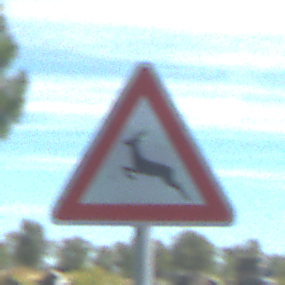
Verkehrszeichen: WildwechselRechts
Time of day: Midday
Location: Outdoor (Special)
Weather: PartlyCloudy
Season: NotSpecified
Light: Natural